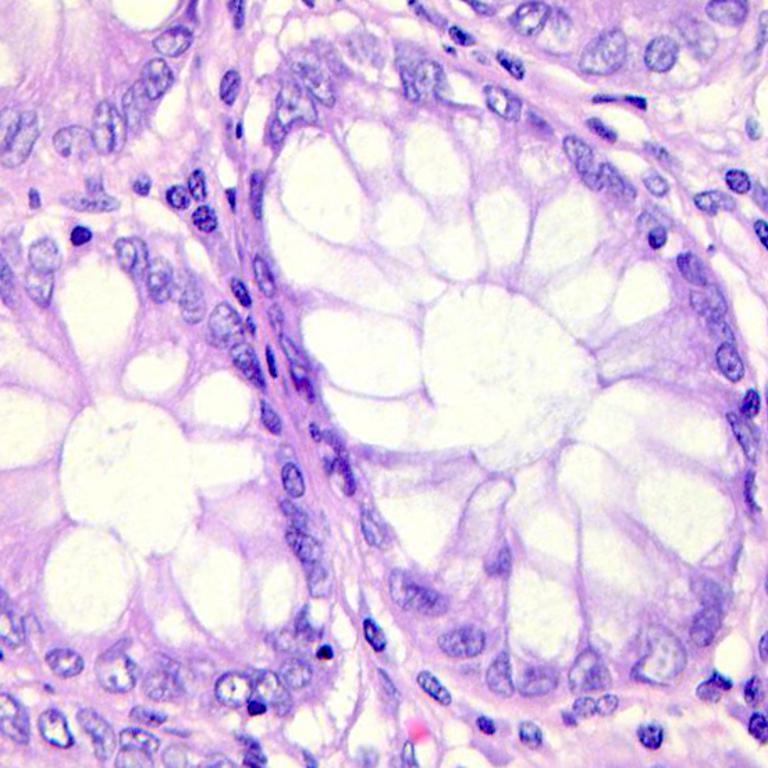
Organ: colon
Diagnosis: benign